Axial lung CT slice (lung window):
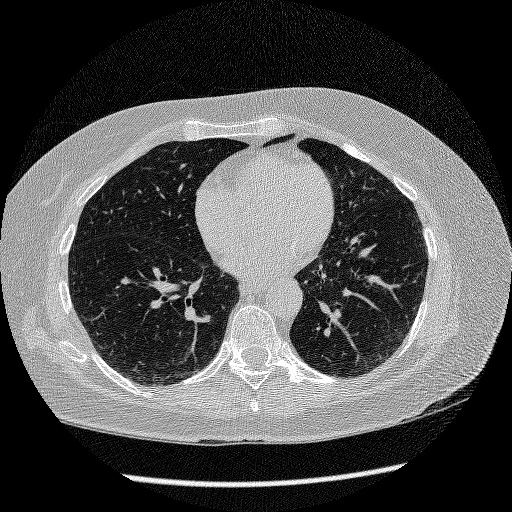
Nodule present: no